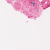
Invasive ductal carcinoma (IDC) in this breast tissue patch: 0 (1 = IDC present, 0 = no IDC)